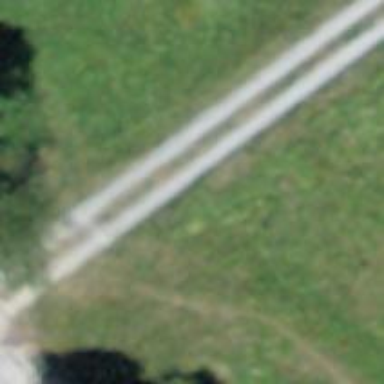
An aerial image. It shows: Track road with bridge designed for Nordic skiing. The skiing track is groomed for both classic and skating styles.